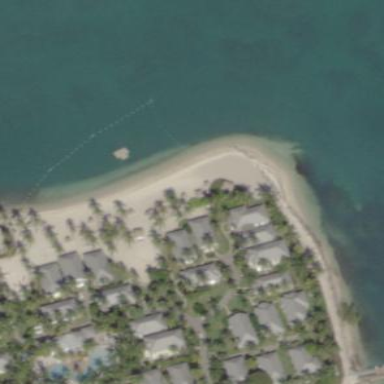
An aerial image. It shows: Sandy beach in beach resort area.